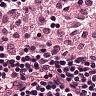
Metastatic tissue present: no